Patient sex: F
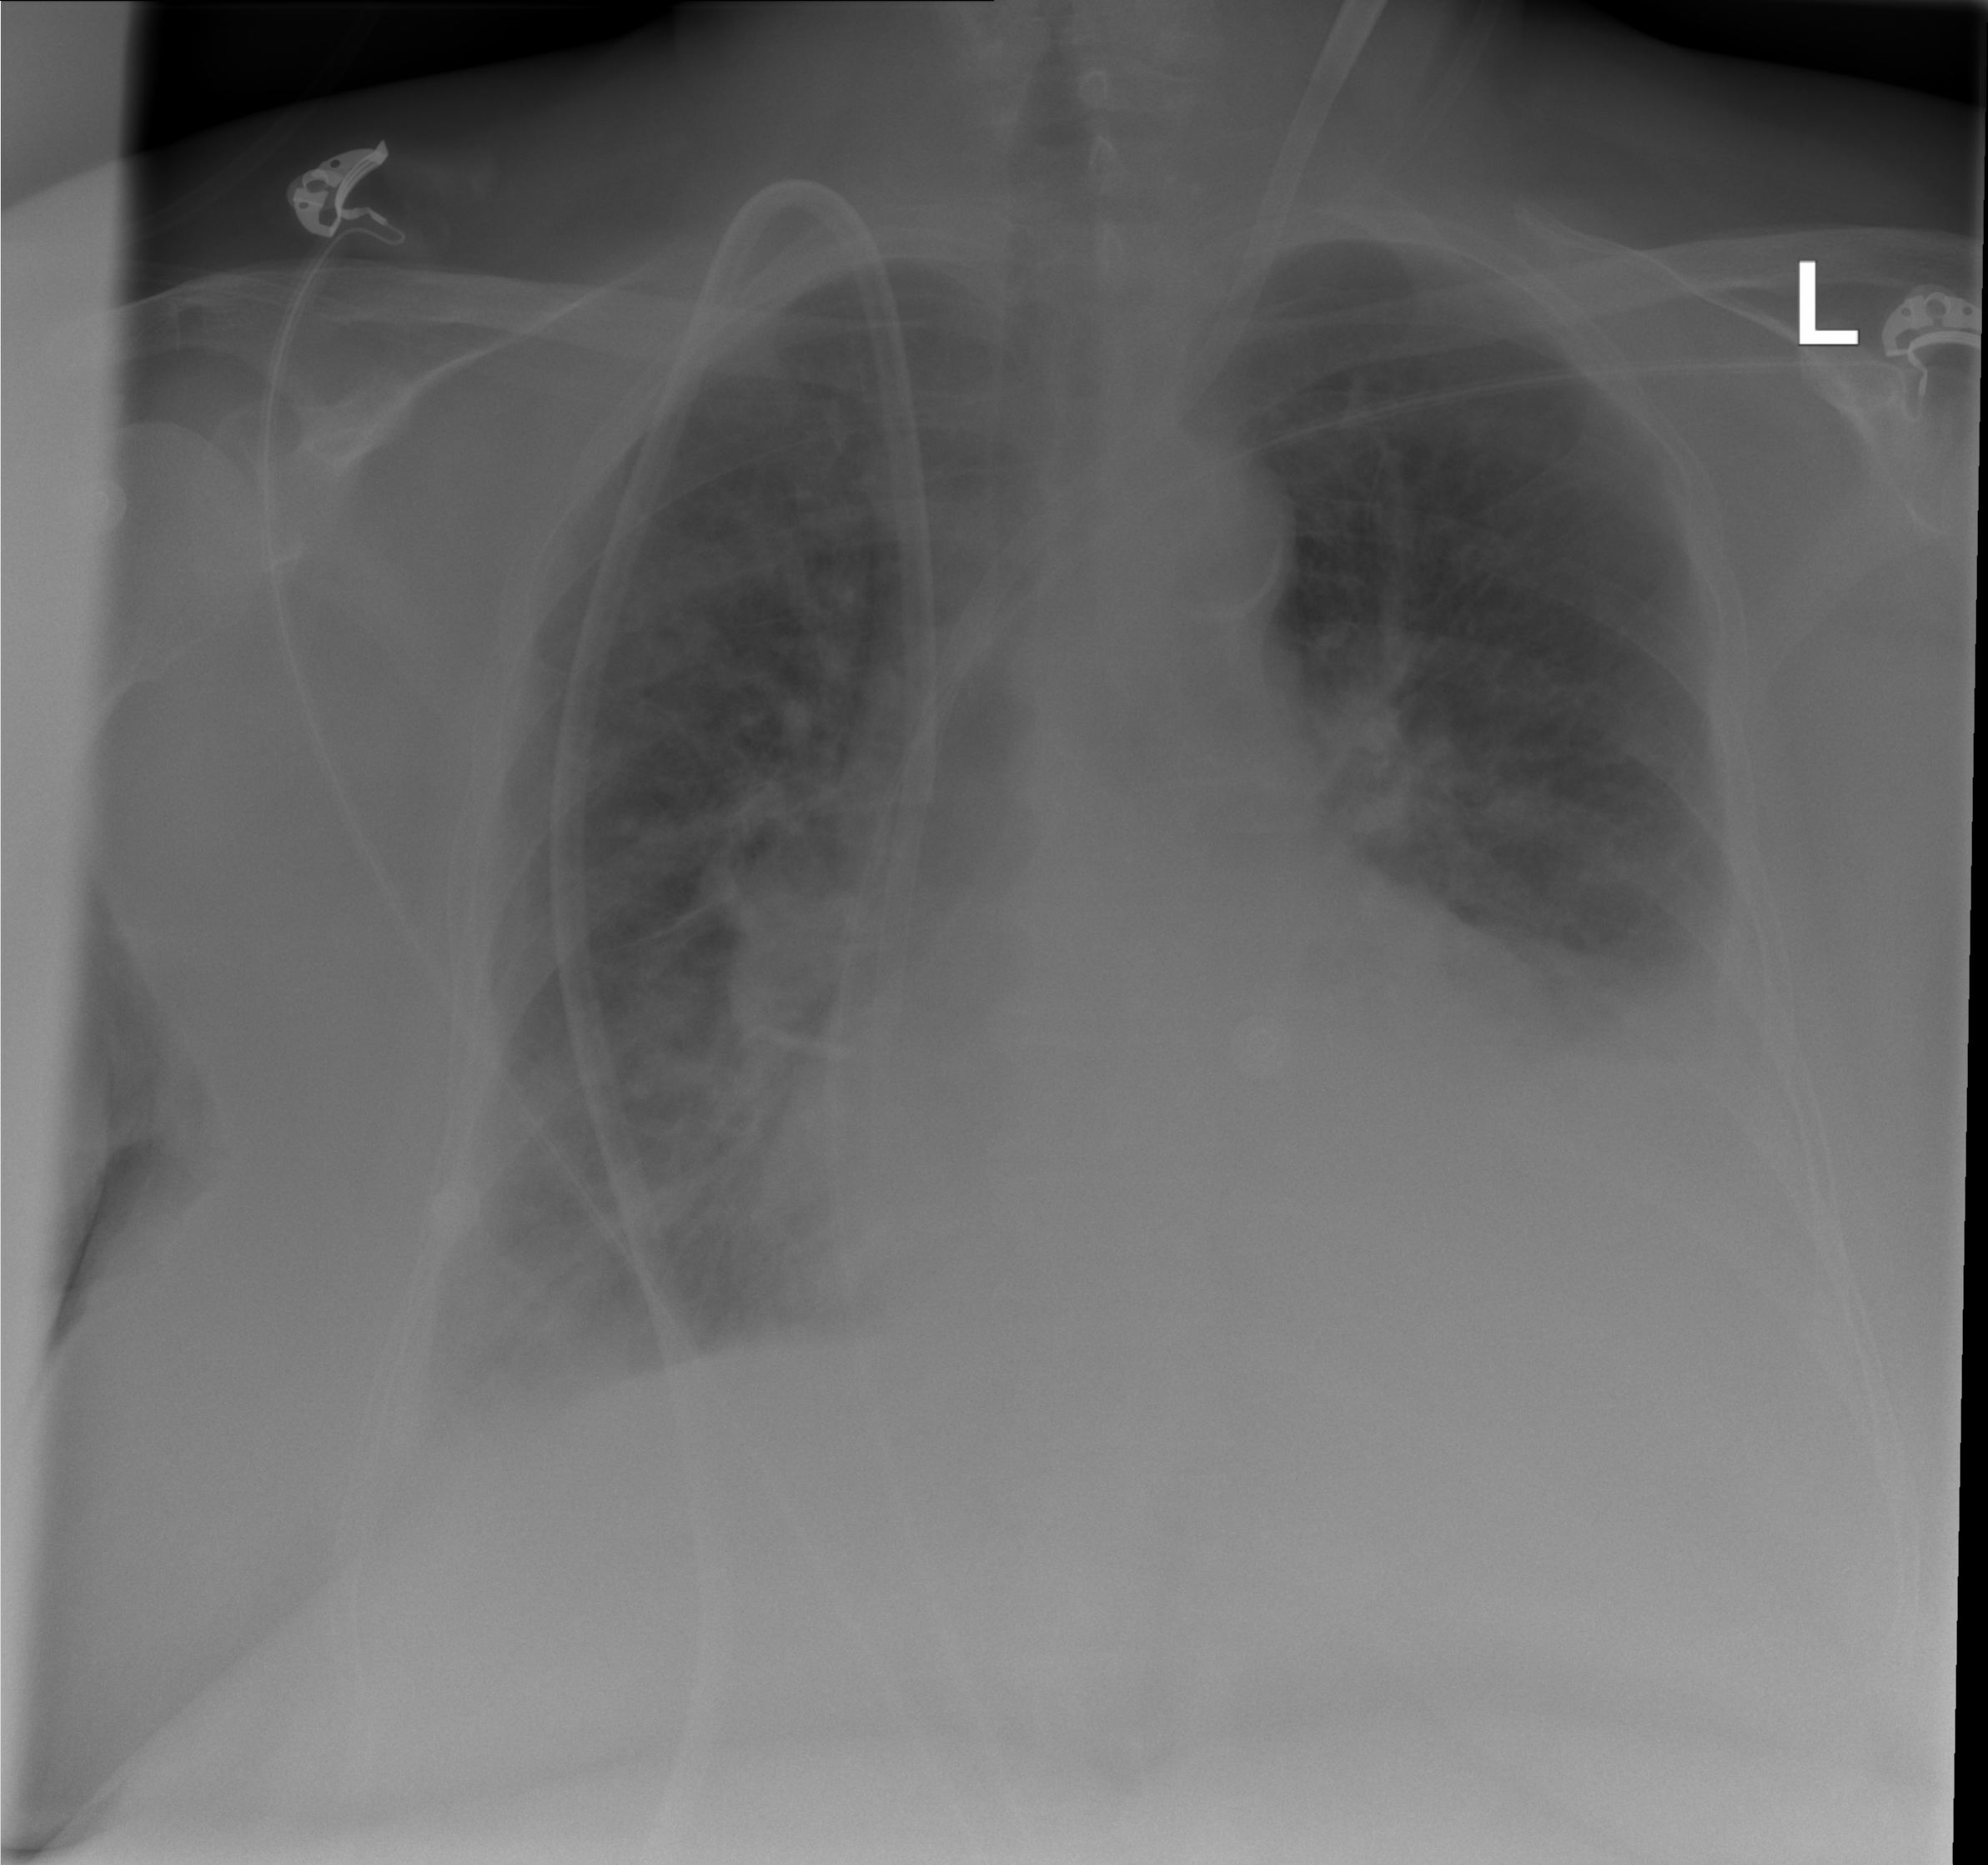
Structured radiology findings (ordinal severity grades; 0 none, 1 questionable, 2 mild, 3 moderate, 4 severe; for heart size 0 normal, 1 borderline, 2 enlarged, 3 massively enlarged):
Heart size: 2
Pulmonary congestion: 2
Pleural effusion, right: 2
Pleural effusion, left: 3
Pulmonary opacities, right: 2
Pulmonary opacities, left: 0
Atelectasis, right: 2
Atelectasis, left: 2